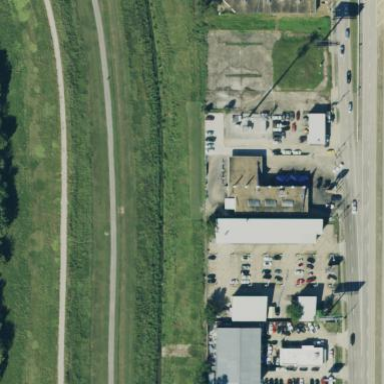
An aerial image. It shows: Retail area.